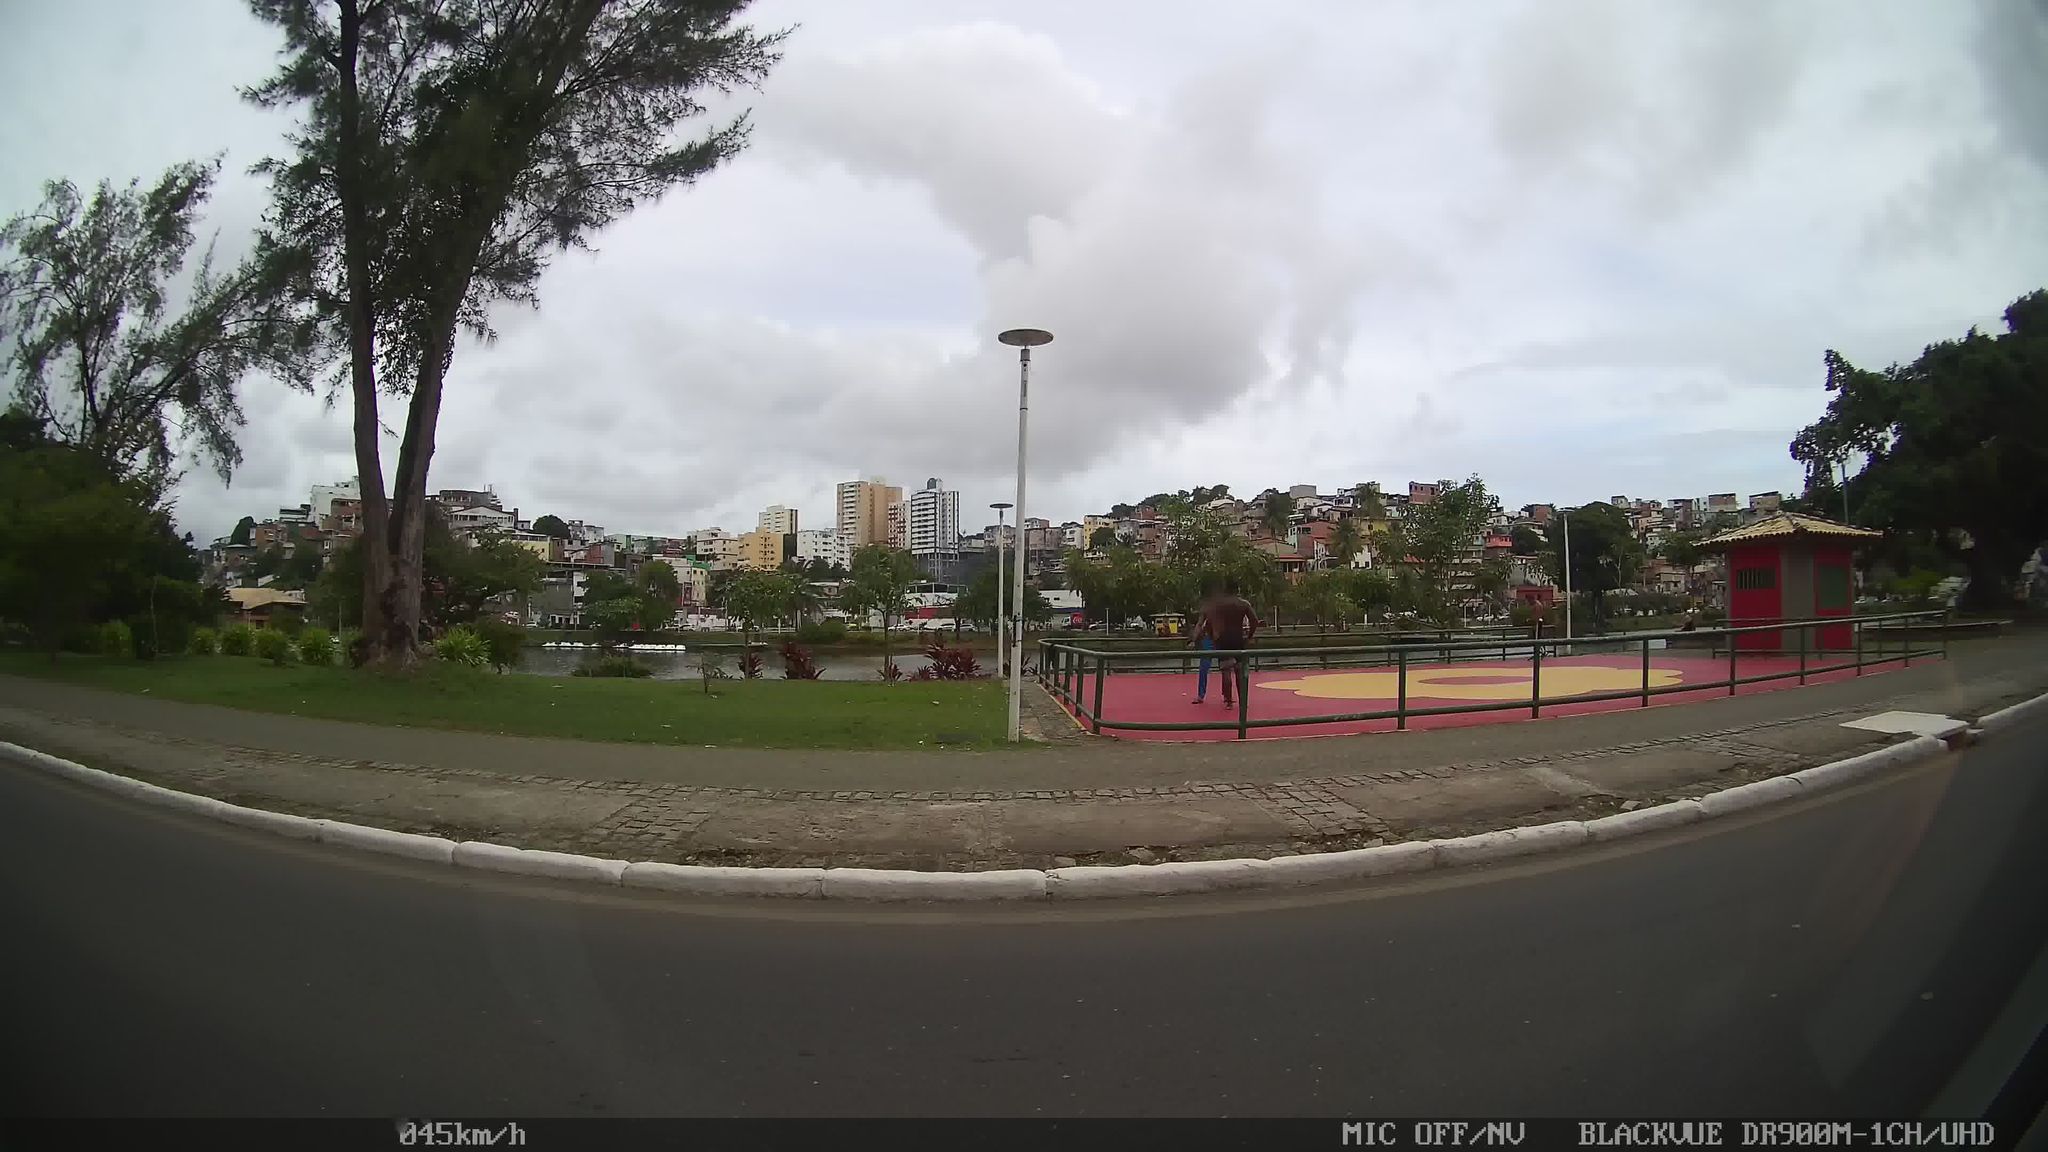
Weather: cloudy
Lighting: day
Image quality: good
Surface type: driving surface
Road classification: footway
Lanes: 3
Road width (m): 2.0, 1.5
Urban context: urban centre
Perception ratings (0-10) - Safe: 5.39, Lively: 2.38, Beautiful: 7.85, Boring: 1.65, Depressing: 5.94, Wealthy: 5.06